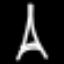
Label: The Eiffel Tower